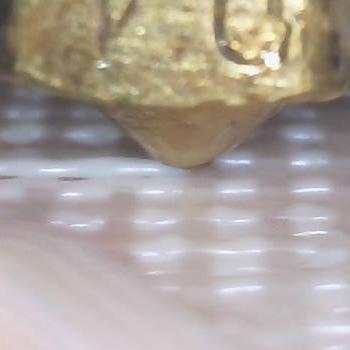
Flow rate: 74%